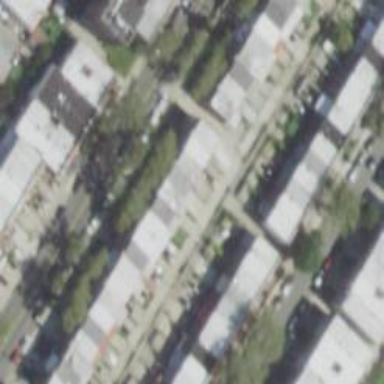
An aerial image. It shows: Alley classified as service road.